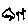
Label: car